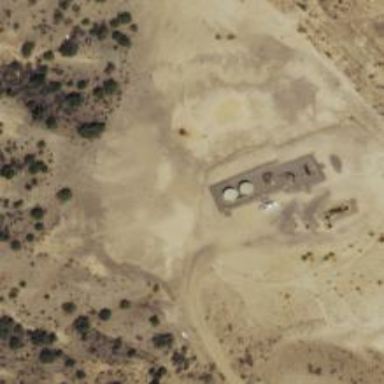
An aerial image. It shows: Storage tank with man-made structure.